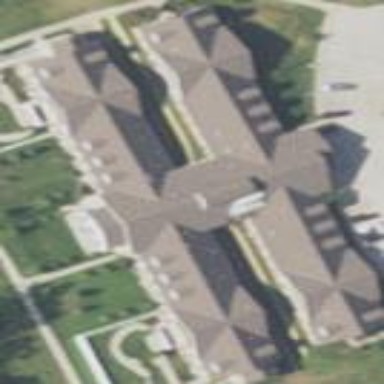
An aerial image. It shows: Building.